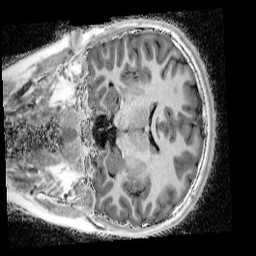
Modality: UNIT1_denoised
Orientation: coronal
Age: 12
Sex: female
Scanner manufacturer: siemens
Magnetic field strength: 3 T
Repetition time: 4 s
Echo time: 0.00299 s